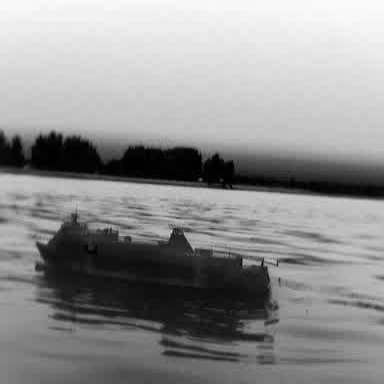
There is a container_ship in the infrared image.